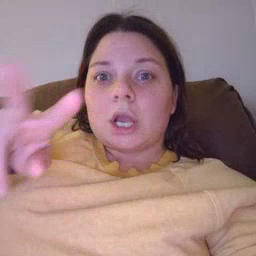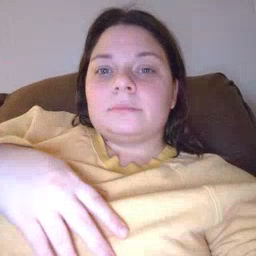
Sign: look